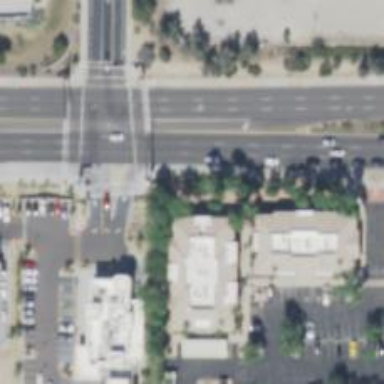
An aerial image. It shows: Solid stop line on the road.